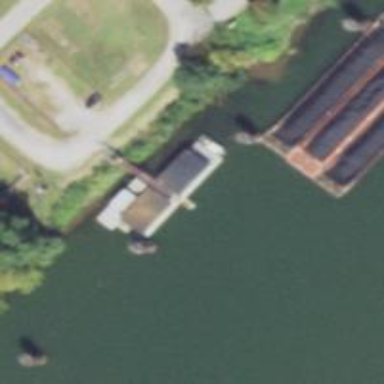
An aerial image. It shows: Commercial mooring facility.